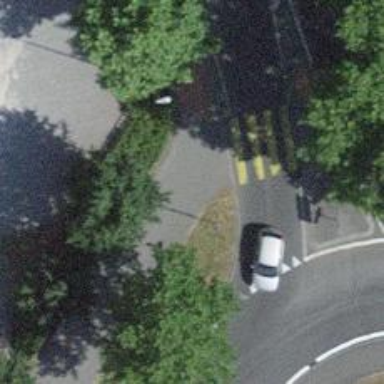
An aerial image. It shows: Kerb serving as barrier.